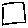
Label: square